Interaction volume radius: 5 \u00c5
Interaction volume height: 20 \u00c5
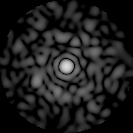
Disorder parameter: 0.868